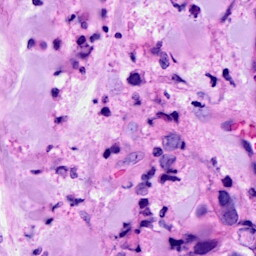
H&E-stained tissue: Breast